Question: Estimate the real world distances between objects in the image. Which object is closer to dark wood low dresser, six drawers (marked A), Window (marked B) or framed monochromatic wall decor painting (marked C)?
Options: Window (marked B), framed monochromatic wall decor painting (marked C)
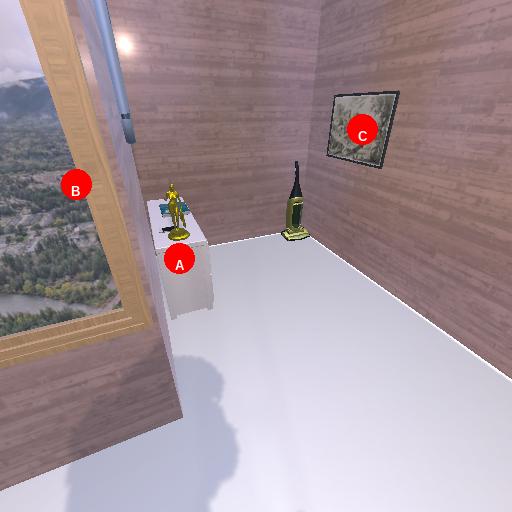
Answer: Window (marked B)